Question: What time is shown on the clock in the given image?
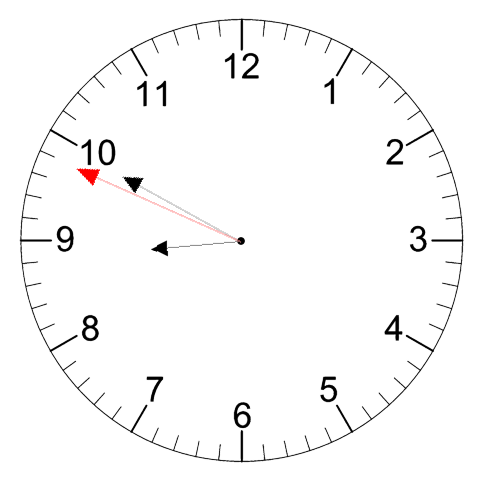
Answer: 08:49:49